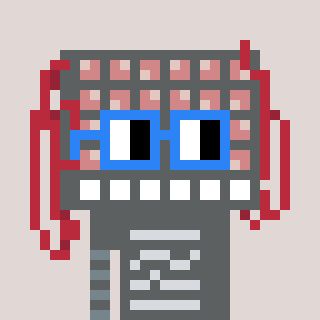
a pixel art character with square blue glasses, a turing-shaped head and a redpinkish-colored body on a warm background